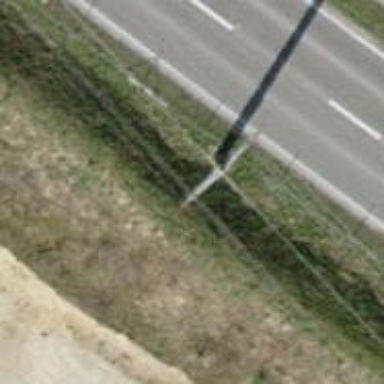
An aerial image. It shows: Concrete power pole.